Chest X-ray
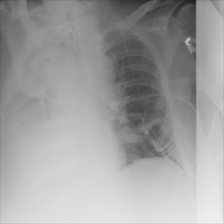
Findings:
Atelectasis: negative
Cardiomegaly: negative
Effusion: negative
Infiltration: negative
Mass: negative
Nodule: negative
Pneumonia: negative
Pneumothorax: negative
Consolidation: negative
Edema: negative
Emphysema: negative
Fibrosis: negative
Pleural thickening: negative
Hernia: negative